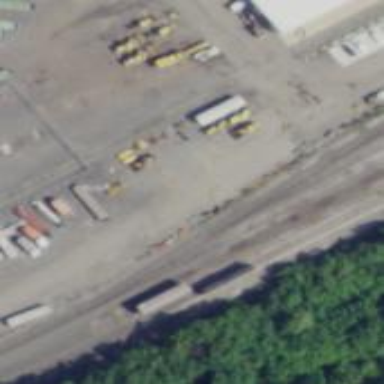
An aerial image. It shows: Rail spur service.